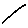
Label: line